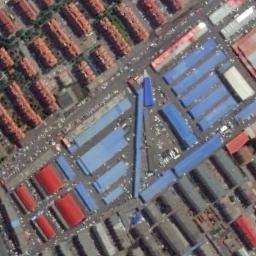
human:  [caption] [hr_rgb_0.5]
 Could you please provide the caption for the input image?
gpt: Many houses of different shapes are in the industrial area .

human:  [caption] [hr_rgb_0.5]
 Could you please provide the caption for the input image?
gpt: The industrial area with some neatly arranged workshops of different colors is next to a residential area .

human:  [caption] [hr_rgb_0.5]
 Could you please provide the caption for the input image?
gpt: Houses in industrial areas have different roofs .

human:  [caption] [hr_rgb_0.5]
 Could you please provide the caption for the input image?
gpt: In an industrial area, There are neatly planned factories and roads, Green belts, And parking lots for cars .

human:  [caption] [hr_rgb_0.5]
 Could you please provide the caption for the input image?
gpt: There are many red buildings and some blue buildings on the industrial area .